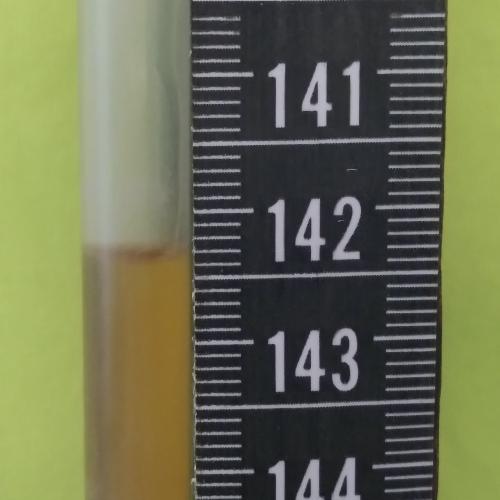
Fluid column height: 142.3 cm